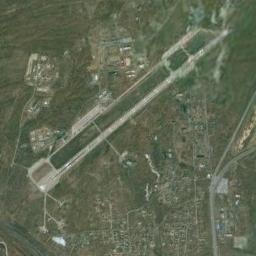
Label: airport